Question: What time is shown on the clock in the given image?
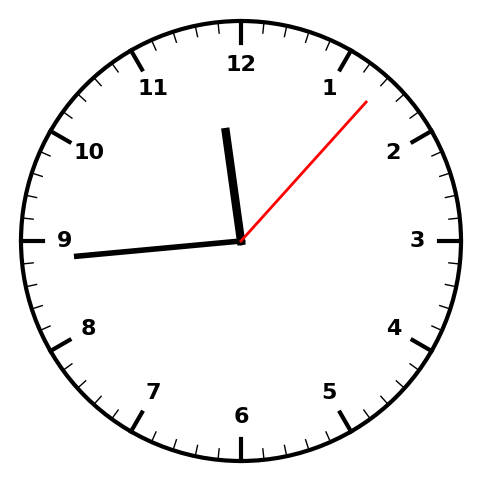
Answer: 11:44:07